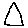
Label: triangle